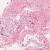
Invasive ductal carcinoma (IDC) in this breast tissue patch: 0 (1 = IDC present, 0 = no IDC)